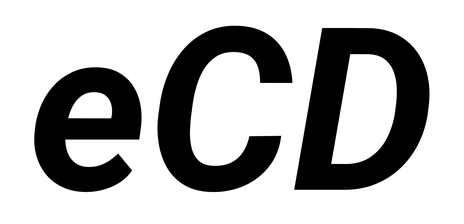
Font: Roboto-Italic_Bold_Italic